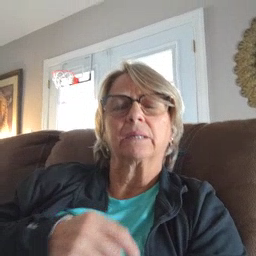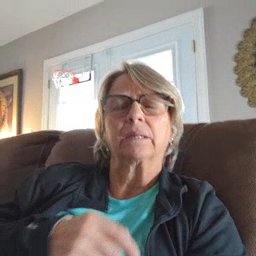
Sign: many